Question: I am very new to mysql so forgive if this might me a trivial question or something. I am working on Mac os x 10.6.
I installed phpadmin following this guide
<URL>
and then mysql following this explanation here
<URL>
For my understanding, everything worked.
I set up a password for mysql with this command
'sudo mysql_secure_installation'
Now I want to log in mysql qith this
'mysql -u root -p[password]'
But it bounces back with this message:
'mysql -u root -p[password -e "$(curl -fsSL https://raw.github.com/Homebrew/homebrew/go/install)"] Warning: Using a password on the command line interface can be insecure. ERROR 1045 (28000): Access denied for user 'root'@'localhost' (using password: YES)'
When I type in this line
'mysql -u root -p'
and then my password I get this window:

That means I logged into my database right?
But why cant I log in with that other command?
I deinstalled and installed it already, but that did not help.
Any ideas?
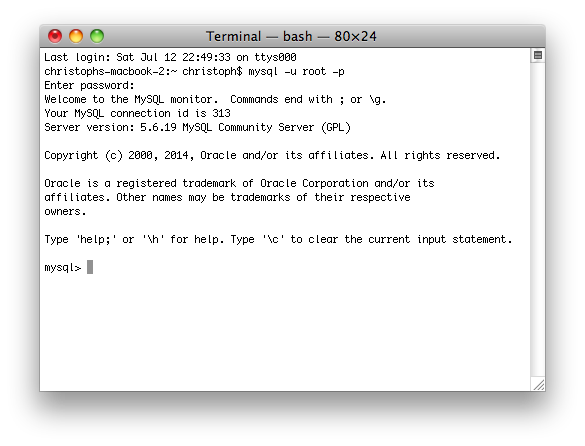
Answer: One possibility is that you are typing those square brackets. But those square brackets aren't part of the syntax. In the syntax diagram, the square brackets indicate that what's between them is .
To supply the password on the command line, add it immediately after the '-p', with no space. e.g.
'''
$ mysql -u root -ppassword -c
'''
Another possibility is that the password includes a special character being interpreted by the shell, such as '$' or '#', and those may need to be "escaped" by a preceding a backslash '\' character.
If this is working, prompting for a password, and allowing you in:
'''
$ mysql -u root -p
'''
Then this should work as well:
'''
$ mysql -u root -ppassword
'''
Unless, again, your password contains a "metacharacter" being interpreted by the shell. I recommend you get that working first, before you start mucking with adding the '-e' option.